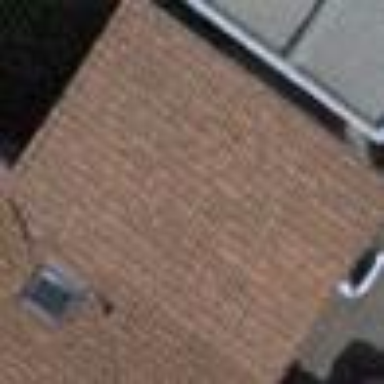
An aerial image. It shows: View of roof of building.